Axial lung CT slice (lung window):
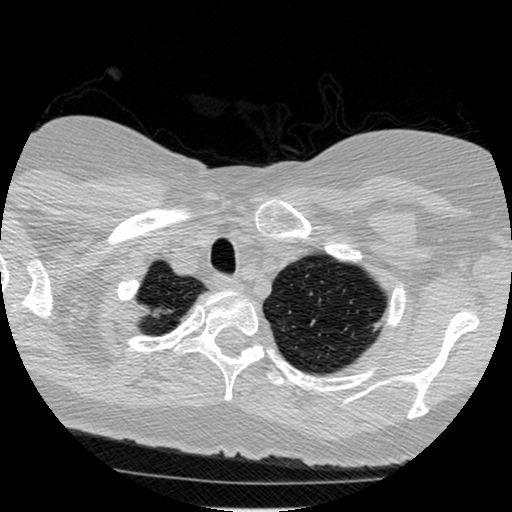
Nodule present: no